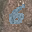
Label: 6